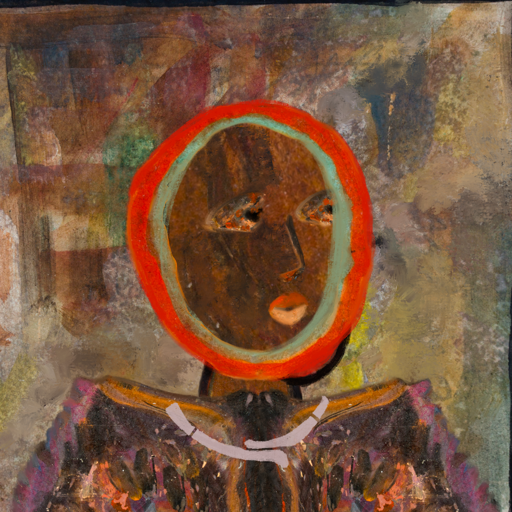
Background: Mosgoul, Head And Neck Side: Mosgoul, Face Side: Gypsy_Queen, Bust: Gypsy_Queen, Hair Side: Sisters, Head Accessory: Blank, Second Necklace: Blank, Necklace: Hypocrite_2, Baby: Blank